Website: bh-photo
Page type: cart
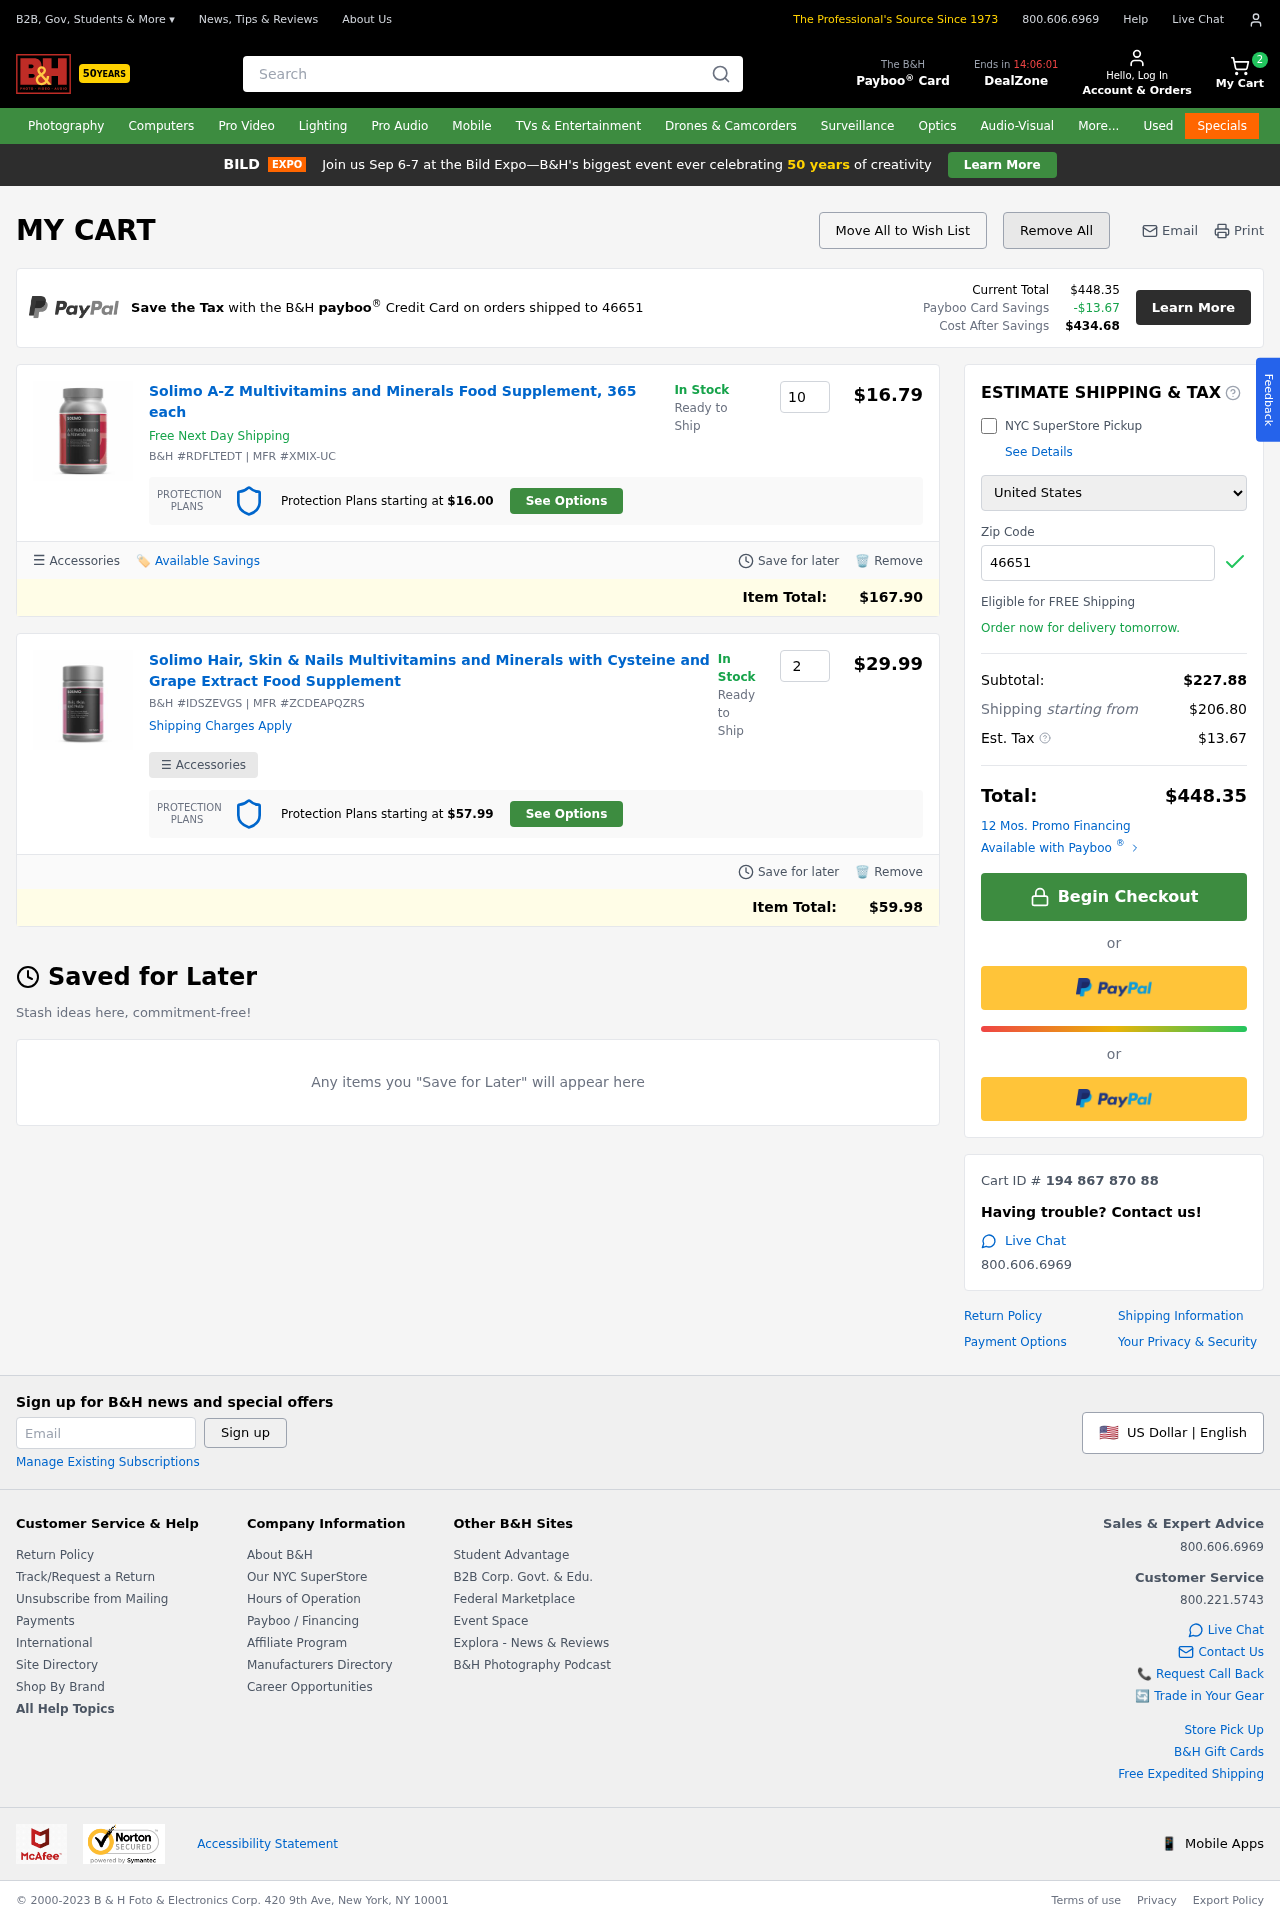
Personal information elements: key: PII_COUNTRY
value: United States
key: PII_POSTCODE
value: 46651
Product elements: key: PRODUCT1_NAME
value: Solimo A-Z Multivitamins and Minerals Food Supplement, 365 each
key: PRODUCT1_PRICE
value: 16.79
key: PRODUCT1_QUANTITY
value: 10
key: PRODUCT2_NAME
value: Solimo Hair, Skin & Nails Multivitamins and Minerals with Cysteine and Grape Extract Food Supplement
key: PRODUCT2_PRICE
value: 29.99
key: PRODUCT2_QUANTITY
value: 2
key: PRODUCT1_ITEM_TOTAL
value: $167.90
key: PRODUCT2_ITEM_TOTAL
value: $59.98
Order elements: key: ORDER_NUM_ITEMS
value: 2
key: ORDER_TOTAL
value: $448.35
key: ORDER_TAX
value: -$13.67
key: ORDER_TAX
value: $13.67
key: ORDER_TOTAL_AFTER_SAVINGS
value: $434.68
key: ORDER_SUBTOTAL
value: $227.88
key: ORDER_SHIPPING_COST
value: $206.80
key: ORDER_ID
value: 194 867 870 88
Search elements: key: HEADER_SEARCH
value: Search